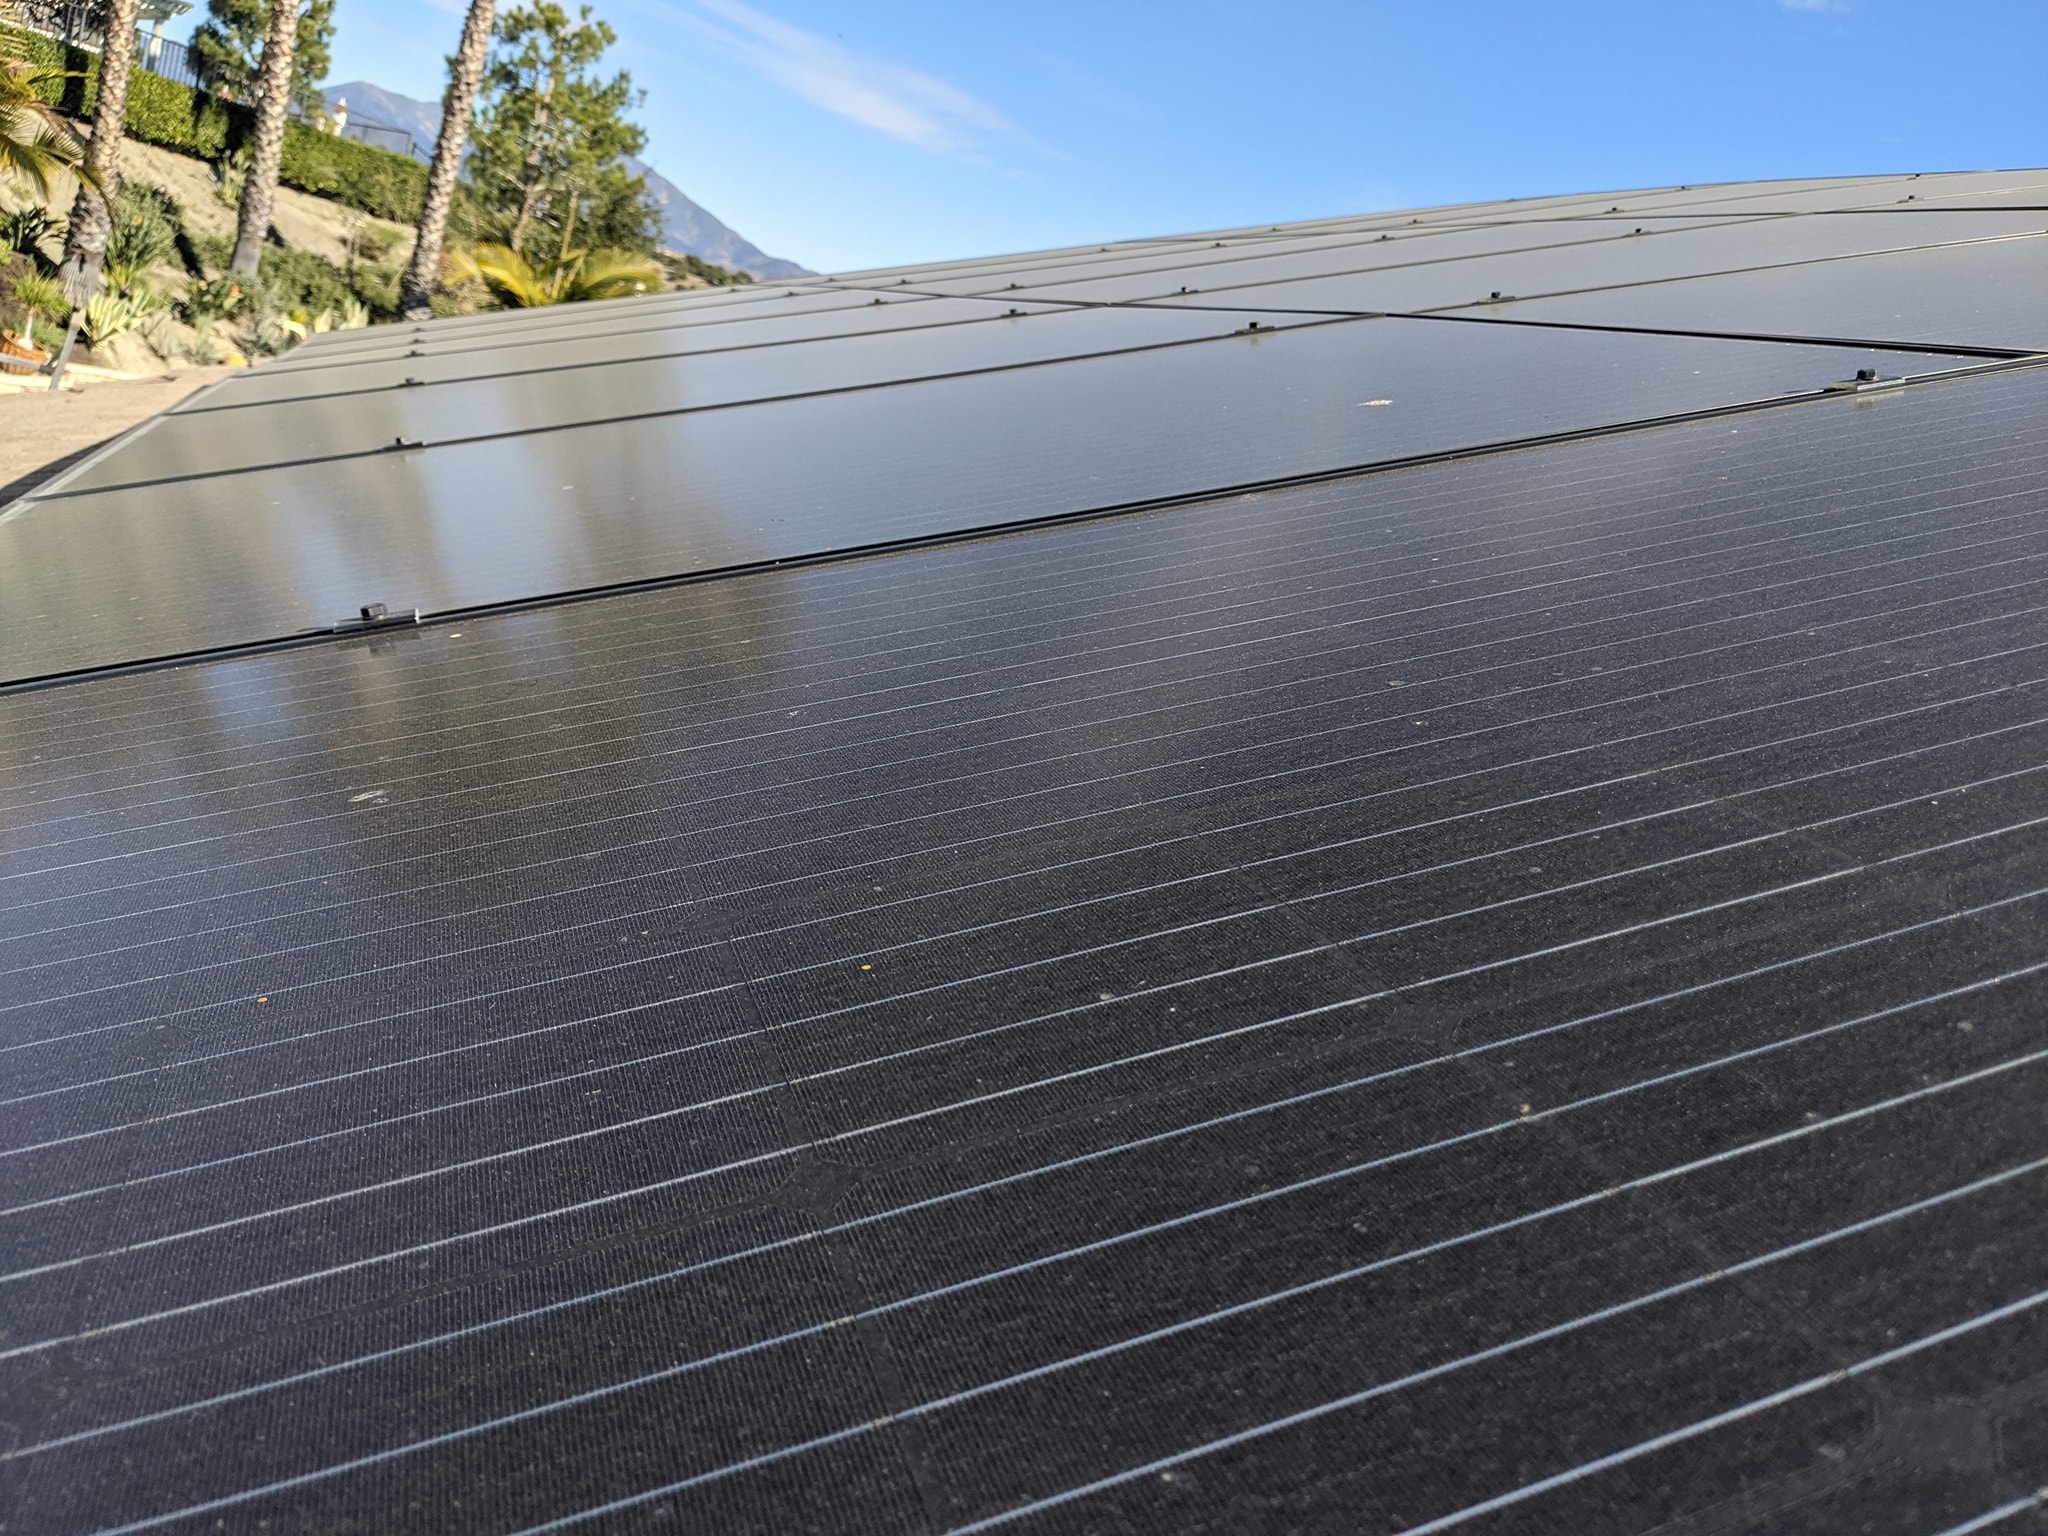
Label: Dusty